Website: bh-photo
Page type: account-selection
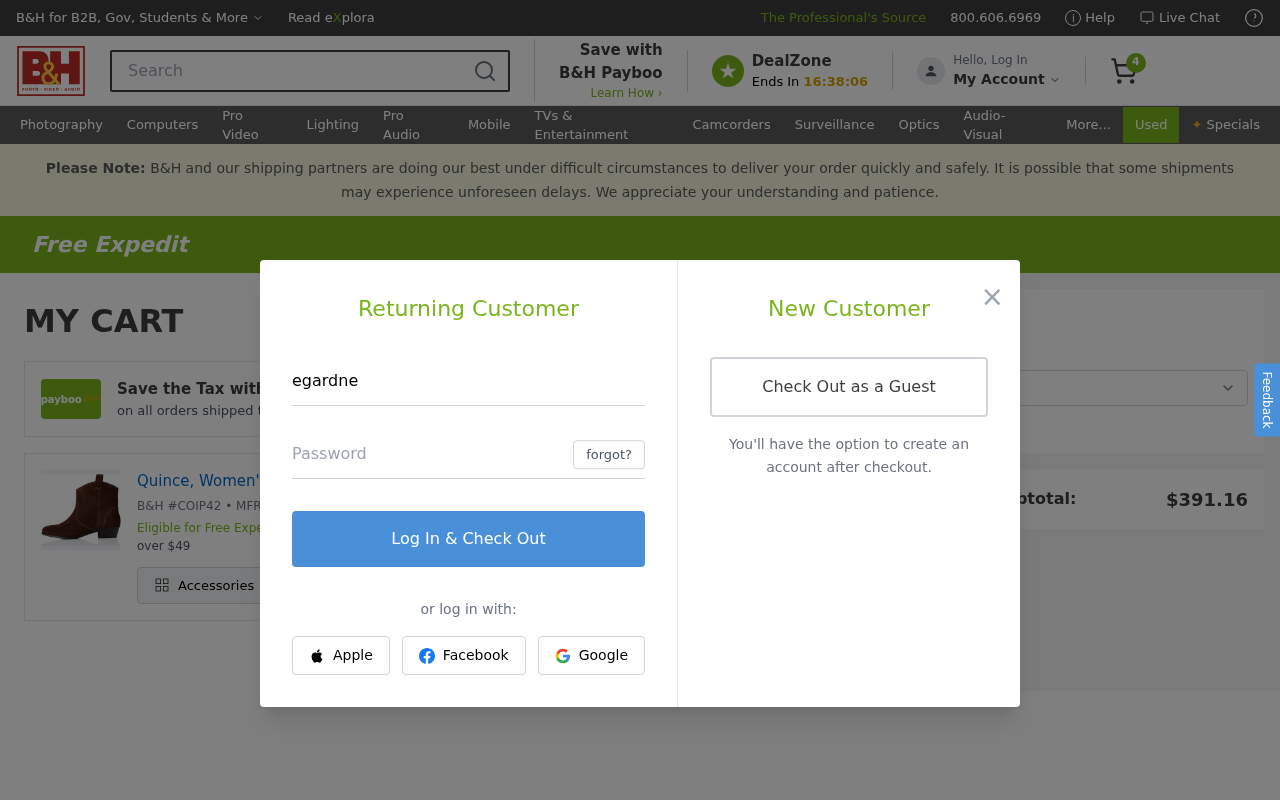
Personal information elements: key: PII_EMAIL
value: egardner@yahoo.com
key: PII_POSTCODE
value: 66314
Product elements: key: PRODUCT1_NAME
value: Quince, Women's Ankle Boots
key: PRODUCT1_QUANTITY
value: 4
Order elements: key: ORDER_NUM_ITEMS
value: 4
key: ORDER_SUBTOTAL
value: $391.16
Search elements: key: HEADER_SEARCH
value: Search
Other elements: key: BH_ITEM_NUMBER
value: COIP42
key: MFR_NUMBER
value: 68260Z